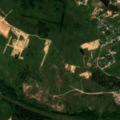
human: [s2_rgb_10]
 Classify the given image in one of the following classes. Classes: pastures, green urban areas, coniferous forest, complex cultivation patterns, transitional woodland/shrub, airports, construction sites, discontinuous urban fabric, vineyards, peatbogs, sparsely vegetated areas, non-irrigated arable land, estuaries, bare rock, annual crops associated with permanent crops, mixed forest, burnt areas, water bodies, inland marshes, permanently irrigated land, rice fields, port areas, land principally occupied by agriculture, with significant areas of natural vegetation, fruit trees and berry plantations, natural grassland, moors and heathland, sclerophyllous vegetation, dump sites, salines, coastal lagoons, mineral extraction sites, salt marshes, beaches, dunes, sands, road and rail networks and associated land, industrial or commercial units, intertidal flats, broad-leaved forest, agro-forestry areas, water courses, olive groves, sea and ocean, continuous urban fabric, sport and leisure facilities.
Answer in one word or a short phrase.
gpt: discontinuous urban fabric, pastures, complex cultivation patterns, broad-leaved forest